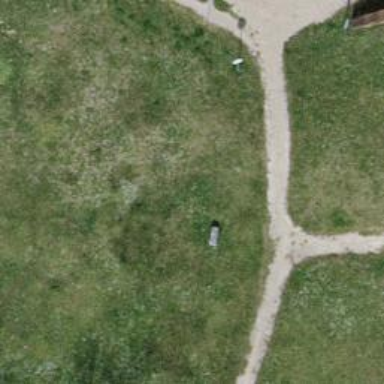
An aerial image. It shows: Bench.